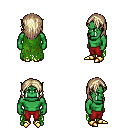
a pixel art fantasy rpg character, male body template, orc, green skin, green tattered cape, red pants, white blonde long hairstyle, gold boots, four views (front, back, left, right), 2x2 character sprite sheet, small pixel art, hard edges, no anti-aliasing